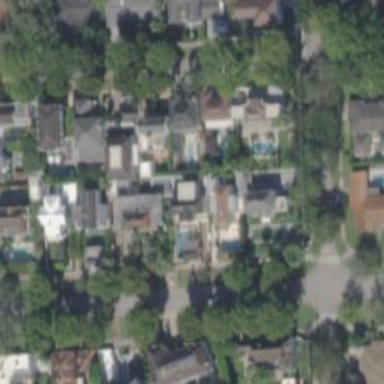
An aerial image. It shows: Residential neighbourhood.